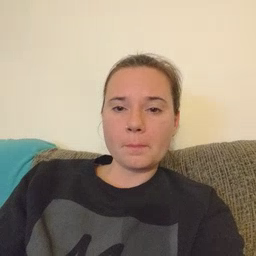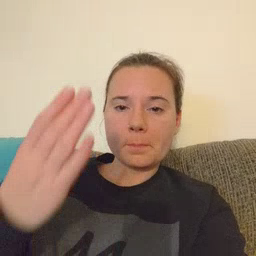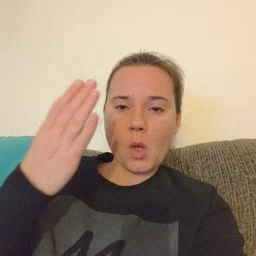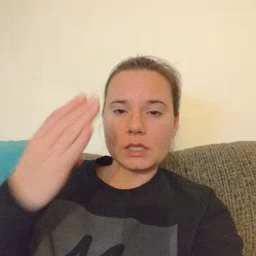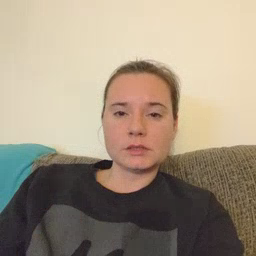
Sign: morning